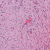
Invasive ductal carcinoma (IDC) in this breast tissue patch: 0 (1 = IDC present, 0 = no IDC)